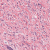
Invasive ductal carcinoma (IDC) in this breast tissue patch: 1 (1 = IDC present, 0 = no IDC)